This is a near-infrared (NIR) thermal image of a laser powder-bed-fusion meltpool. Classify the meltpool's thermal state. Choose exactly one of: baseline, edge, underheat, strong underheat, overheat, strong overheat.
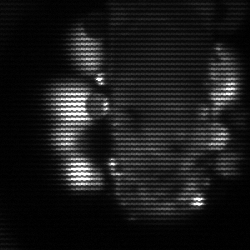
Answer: strong underheat